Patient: sex M, age 40
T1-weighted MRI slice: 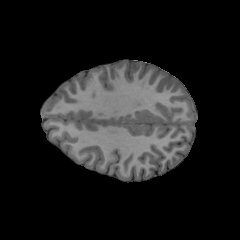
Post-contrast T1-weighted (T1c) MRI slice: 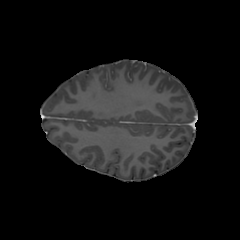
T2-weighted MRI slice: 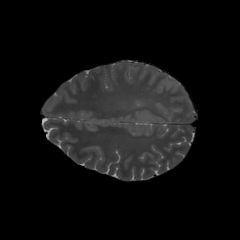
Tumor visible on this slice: no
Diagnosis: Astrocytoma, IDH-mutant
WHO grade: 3